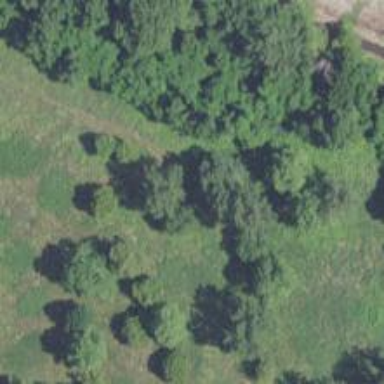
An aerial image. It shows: Disc golf hole.